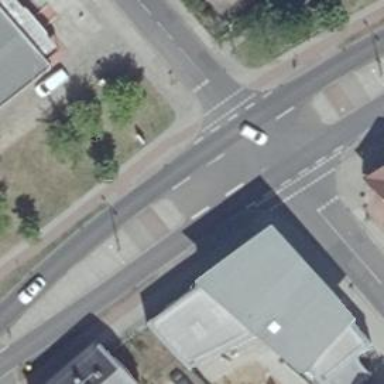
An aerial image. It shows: Uncontrolled crossing with traffic island.